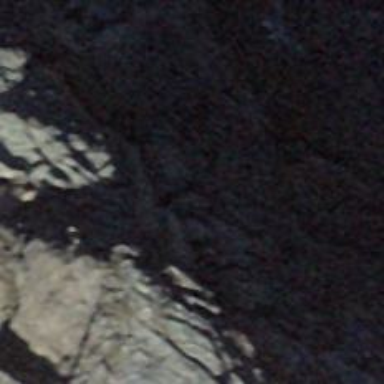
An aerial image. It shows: Natural cliff.